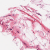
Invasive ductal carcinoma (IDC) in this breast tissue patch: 0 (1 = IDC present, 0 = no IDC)